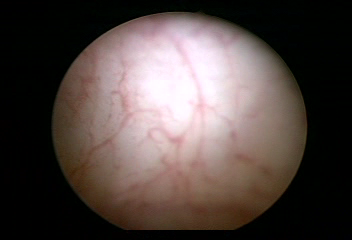
Modality: WLC
Class: Normal mucosa
Bladder cancer association: No